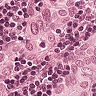
Metastatic tissue present: yes